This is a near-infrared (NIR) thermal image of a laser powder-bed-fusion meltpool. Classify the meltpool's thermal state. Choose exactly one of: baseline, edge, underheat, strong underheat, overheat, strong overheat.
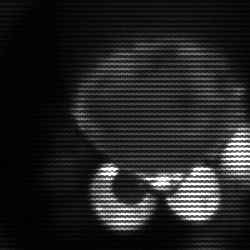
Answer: edge